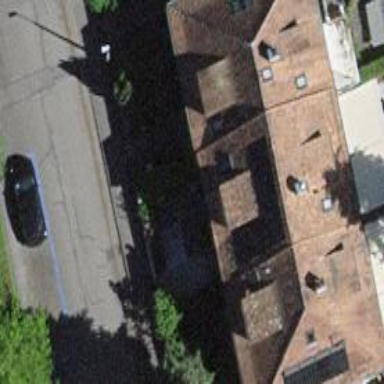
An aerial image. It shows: Terrace building.